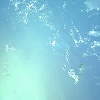
Label: water